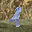
Label: 1